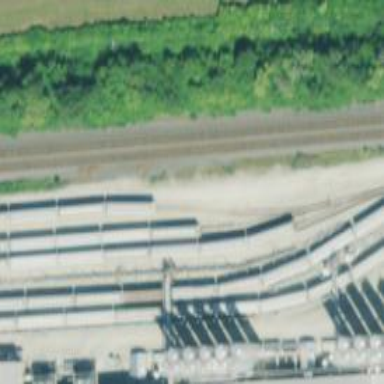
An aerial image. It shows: Rail spur service.